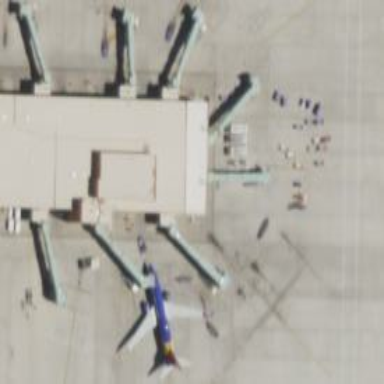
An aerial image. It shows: Airport gate.